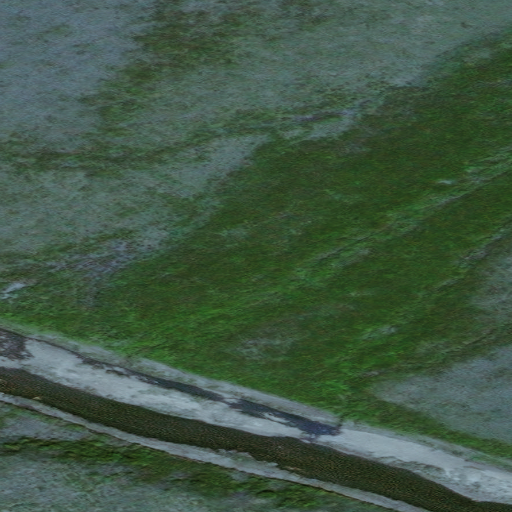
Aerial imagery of valley in Alaska named Mauze Gulch containing only unknown